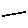
Label: line